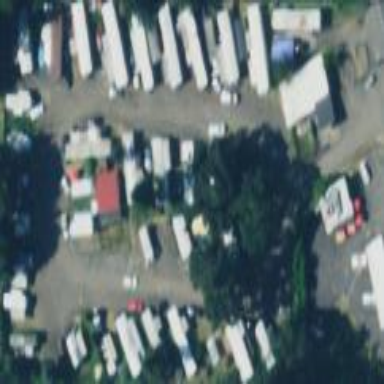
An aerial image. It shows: Residential area designated as trailer park.